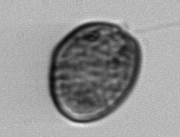
Label: Prorocentrum